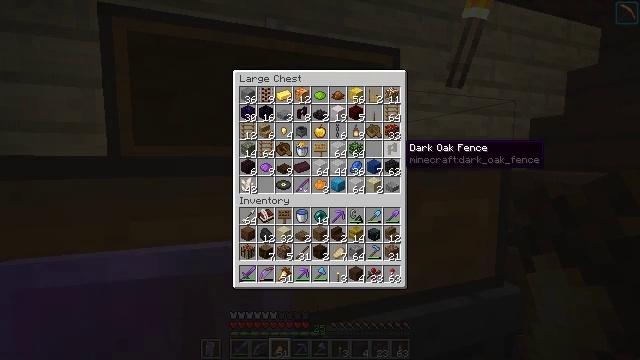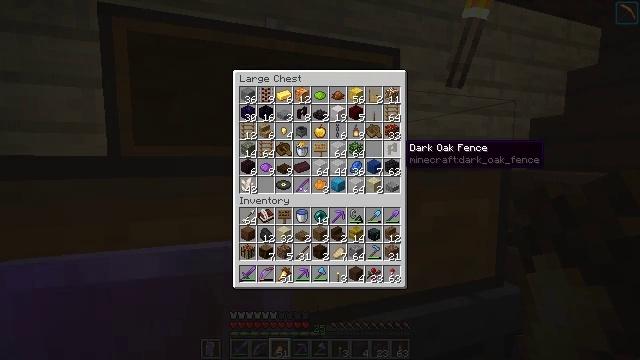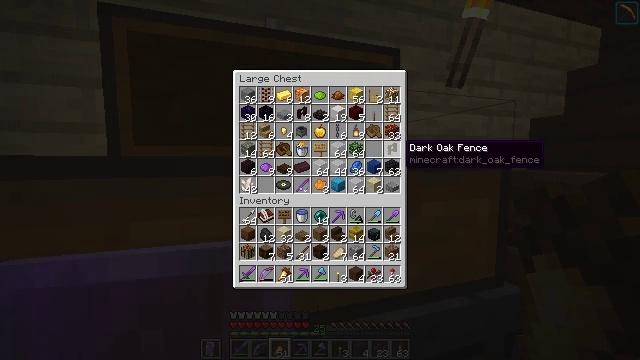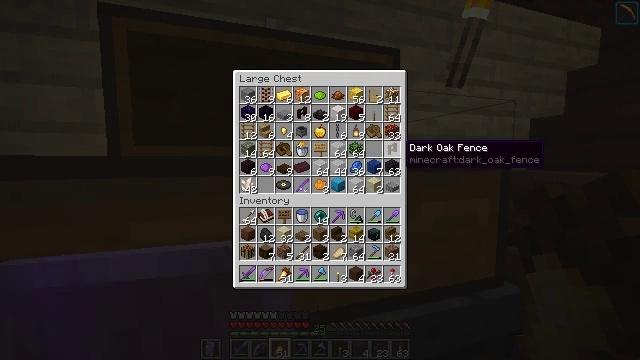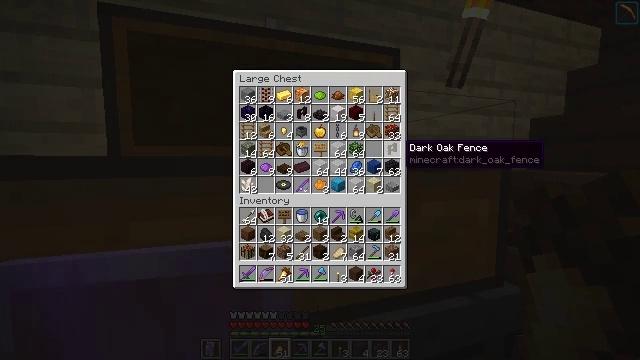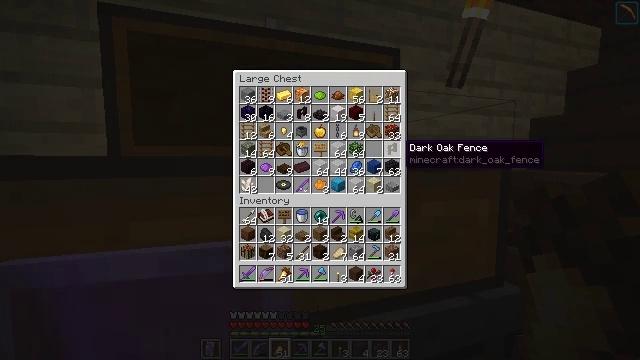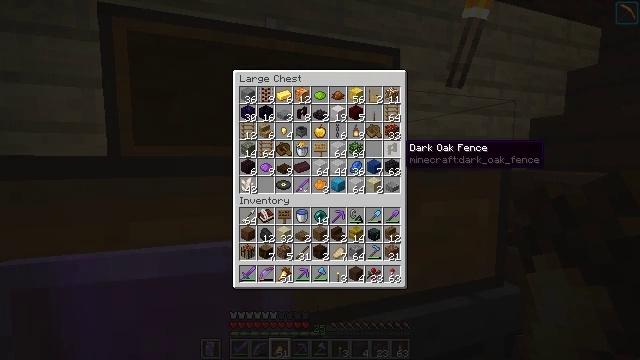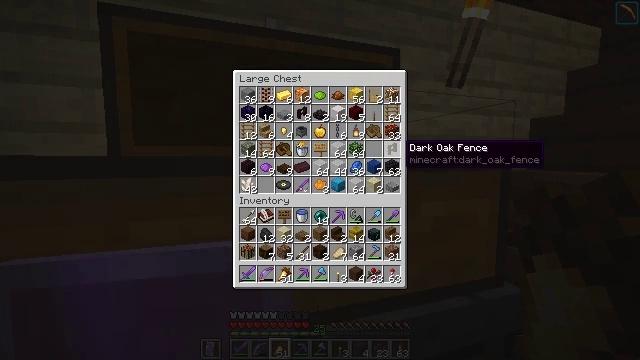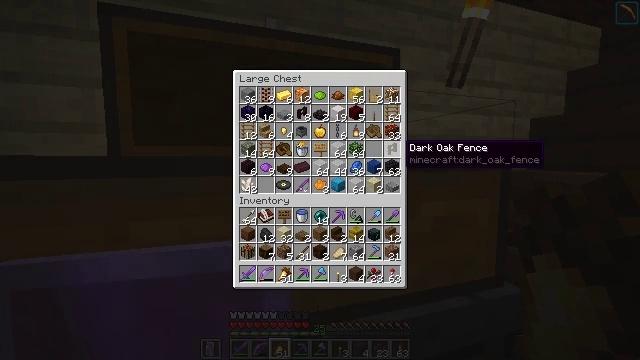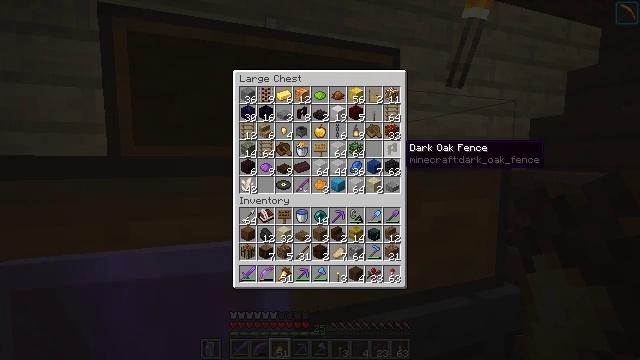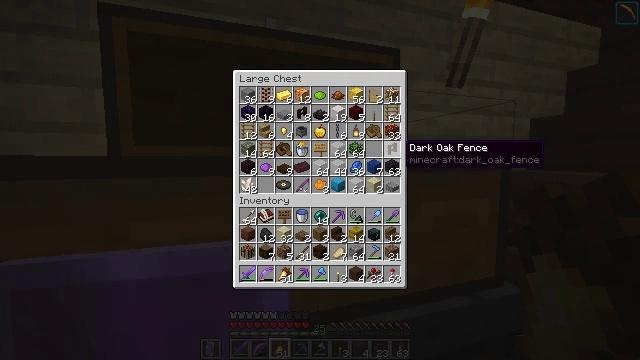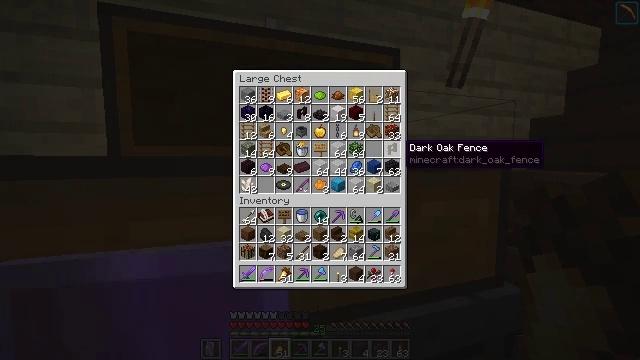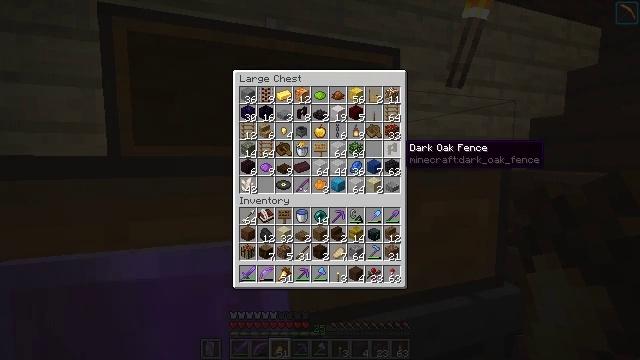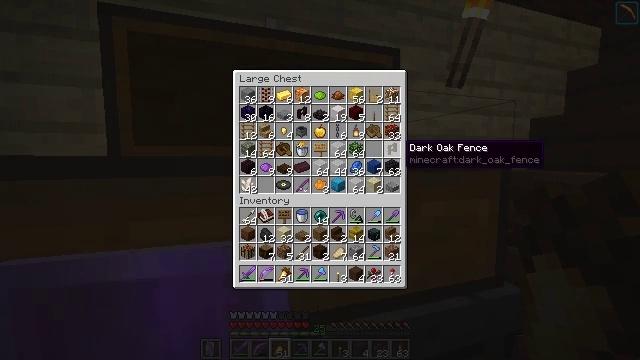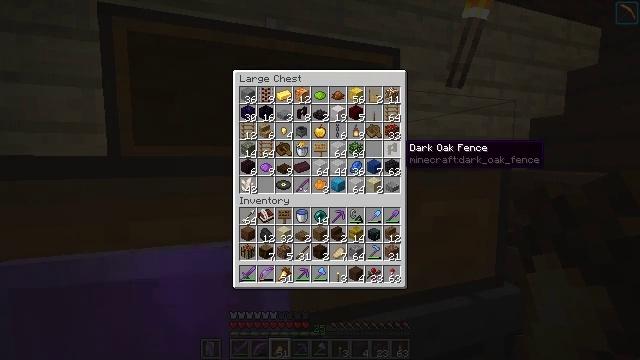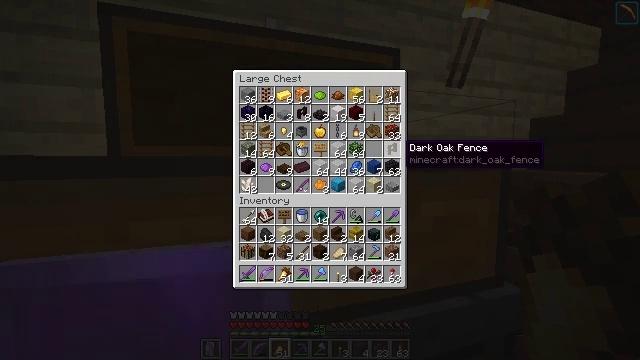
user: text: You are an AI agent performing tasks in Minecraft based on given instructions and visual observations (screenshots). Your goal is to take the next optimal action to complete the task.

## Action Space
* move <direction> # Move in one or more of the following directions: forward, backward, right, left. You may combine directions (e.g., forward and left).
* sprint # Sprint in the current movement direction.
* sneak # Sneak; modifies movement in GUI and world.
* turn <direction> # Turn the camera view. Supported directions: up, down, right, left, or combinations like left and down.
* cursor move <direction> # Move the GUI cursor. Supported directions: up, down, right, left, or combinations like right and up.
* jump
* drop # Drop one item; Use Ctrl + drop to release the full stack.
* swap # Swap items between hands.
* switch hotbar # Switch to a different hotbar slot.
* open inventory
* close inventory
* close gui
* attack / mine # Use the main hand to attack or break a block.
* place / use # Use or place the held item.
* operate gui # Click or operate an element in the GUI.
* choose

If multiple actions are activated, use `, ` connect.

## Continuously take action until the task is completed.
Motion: motion action
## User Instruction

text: Craft brown concrete powder.
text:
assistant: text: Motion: no_op
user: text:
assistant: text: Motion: no_op
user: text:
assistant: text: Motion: no_op
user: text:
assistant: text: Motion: no_op
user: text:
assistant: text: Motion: no_op
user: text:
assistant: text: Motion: no_op
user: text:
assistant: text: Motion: no_op
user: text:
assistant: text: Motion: no_op
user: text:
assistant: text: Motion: no_op
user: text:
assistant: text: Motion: no_op
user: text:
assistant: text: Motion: no_op
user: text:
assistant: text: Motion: no_op
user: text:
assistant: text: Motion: no_op
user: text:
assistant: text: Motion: no_op
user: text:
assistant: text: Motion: no_op
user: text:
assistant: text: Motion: no_op
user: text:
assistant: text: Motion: no_op
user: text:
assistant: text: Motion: no_op
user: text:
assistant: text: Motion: no_op
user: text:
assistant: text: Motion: no_op
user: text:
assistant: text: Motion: no_op
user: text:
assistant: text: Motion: no_op
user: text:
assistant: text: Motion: no_op
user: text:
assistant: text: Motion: no_op
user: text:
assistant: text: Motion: no_op
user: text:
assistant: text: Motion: no_op
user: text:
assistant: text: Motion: no_op
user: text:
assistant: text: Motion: no_op
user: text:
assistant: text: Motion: no_op
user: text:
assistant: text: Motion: no_op